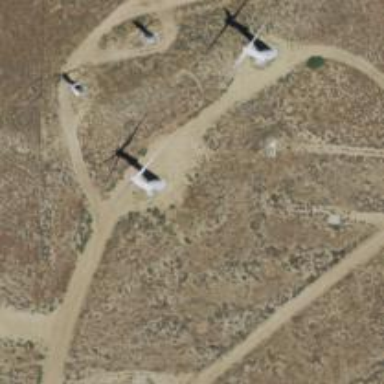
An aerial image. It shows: Wind power generator with wind turbines.